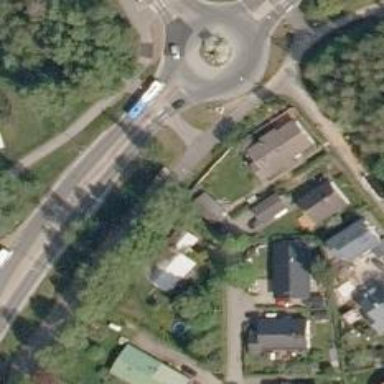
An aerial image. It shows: Asphalt cycleway.